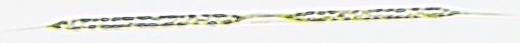
Label: Rhizosolenia